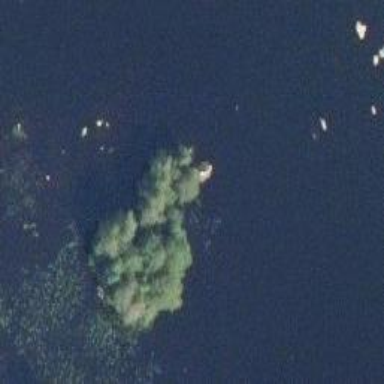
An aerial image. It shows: Islet.